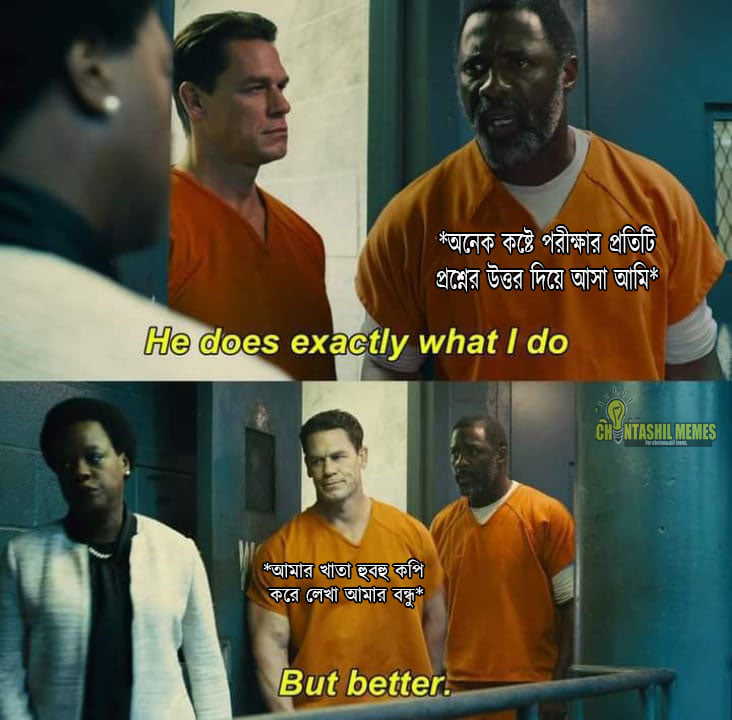
Caption: *অনেক কষ্টে পরীক্ষার প্রতিটি প্রশ্নের উত্তর দিয়ে আসা আমি*      He does exactly what I do       *আমার খাতা হুবহু কপি করে লেখা আমার বন্ধু*    But better.
Label: non-hate